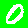
Digit: 0